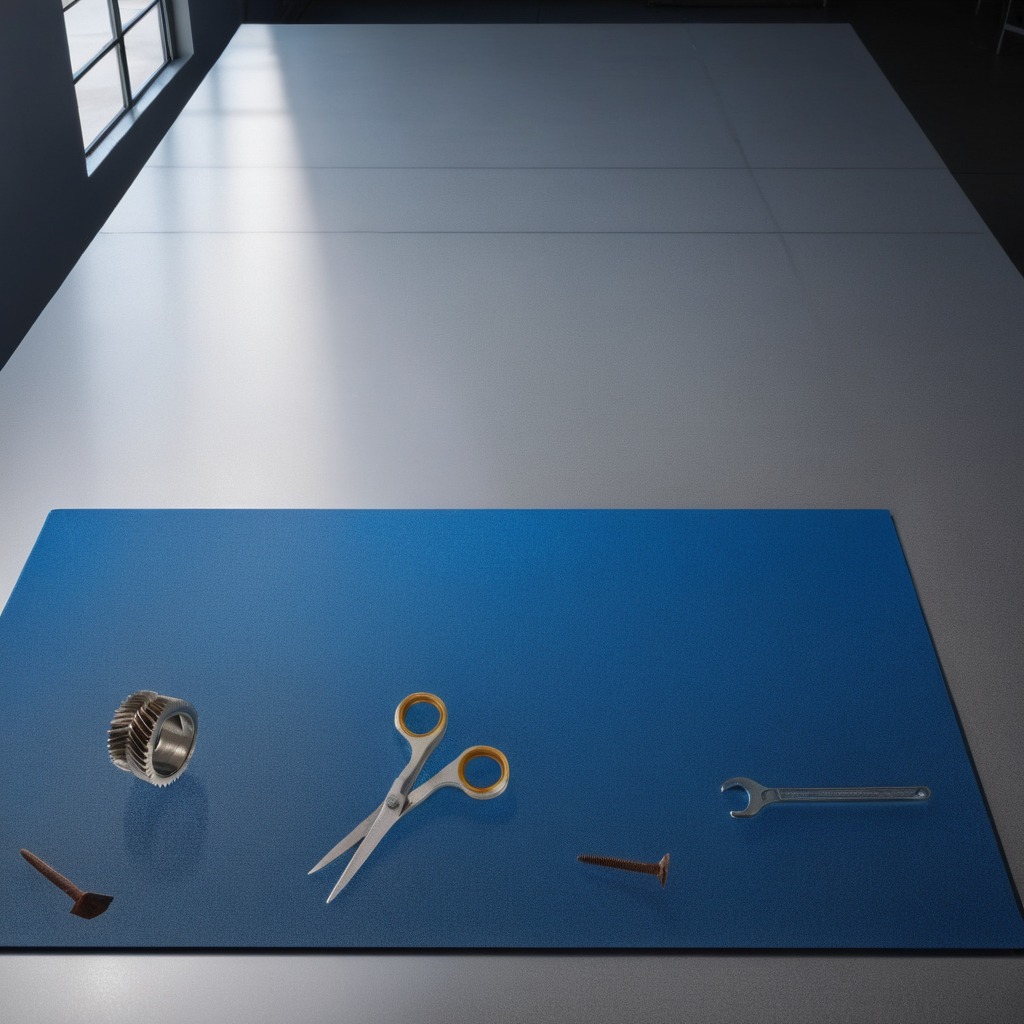
A metal gear with teeth, a metal machine screw, an iron nail, a pair of scissors, and a wrench are lying on the clean granite tabletop.